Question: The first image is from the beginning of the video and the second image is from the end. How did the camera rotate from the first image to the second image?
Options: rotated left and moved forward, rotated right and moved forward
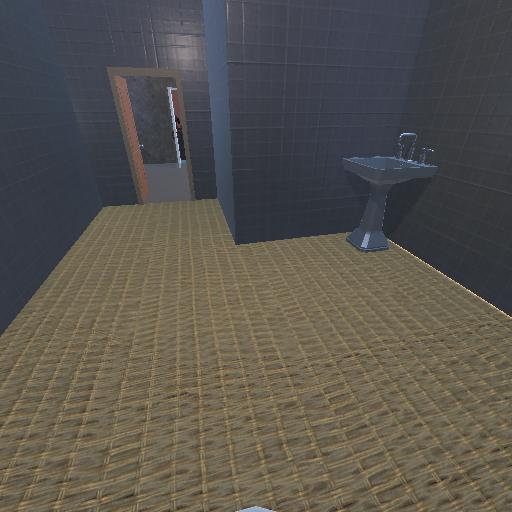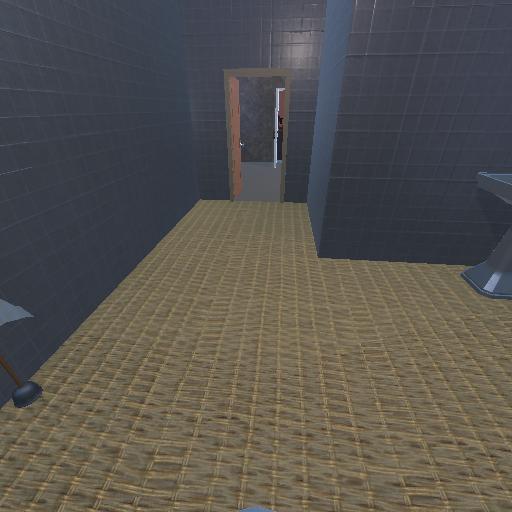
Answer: rotated left and moved forward